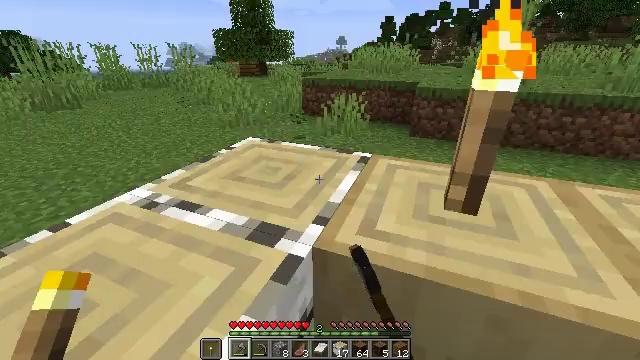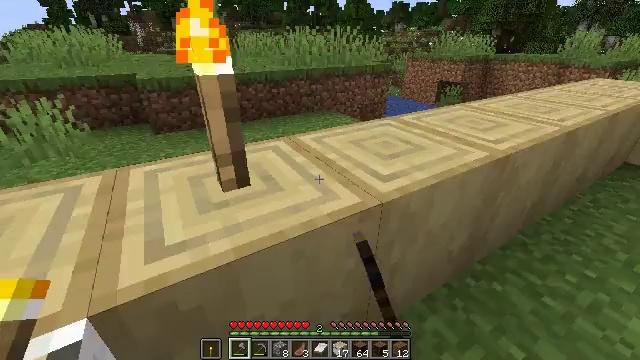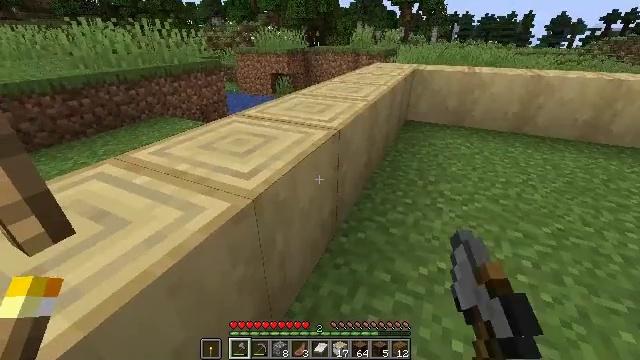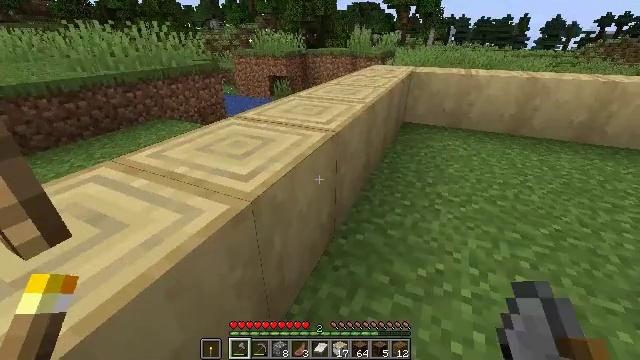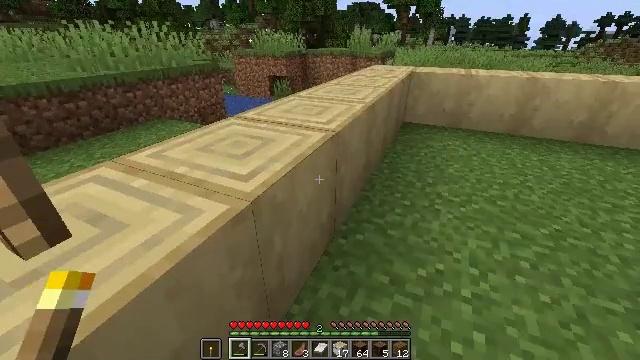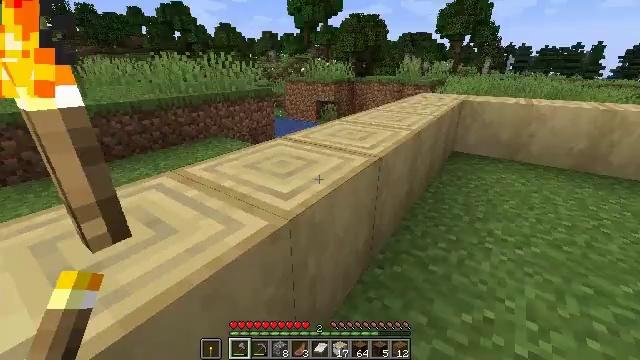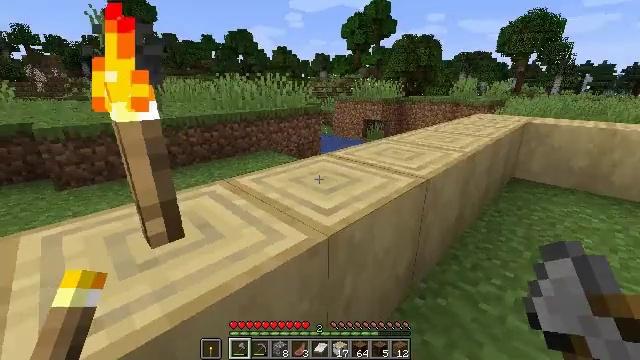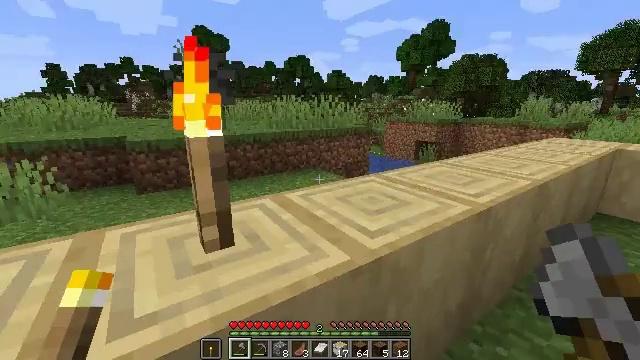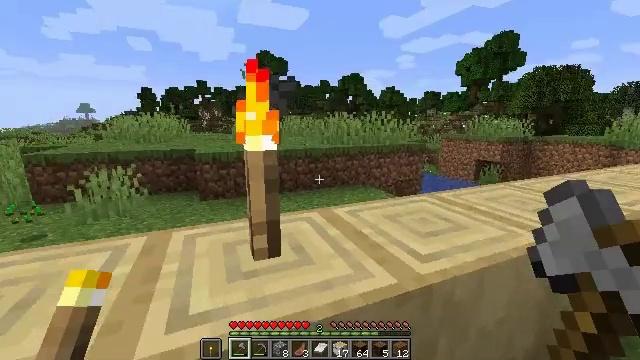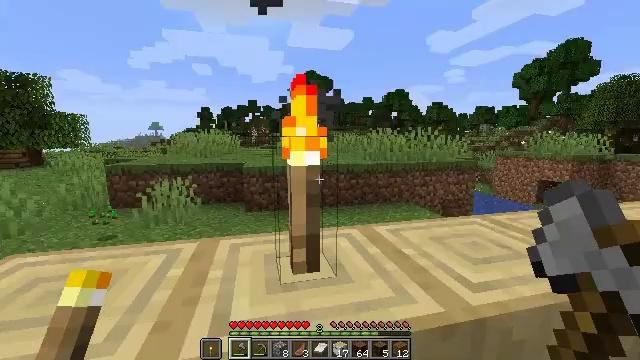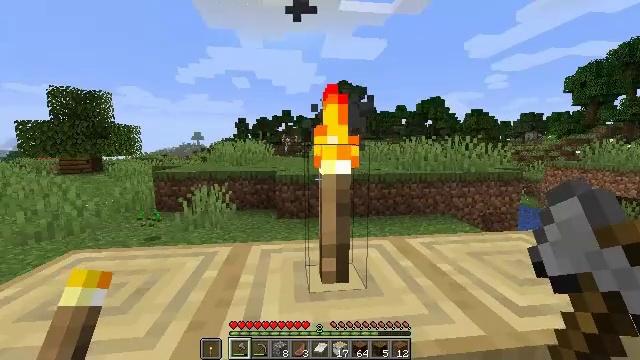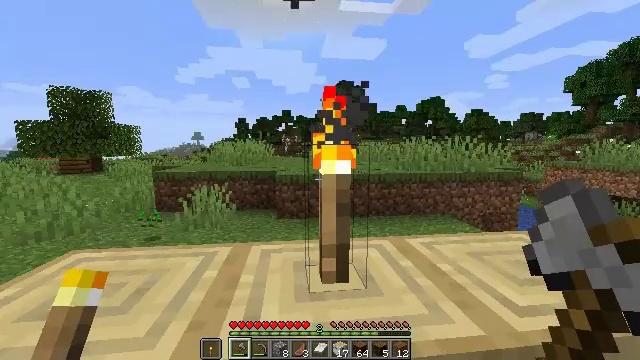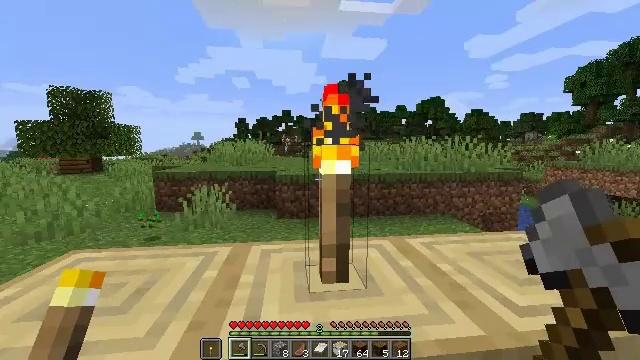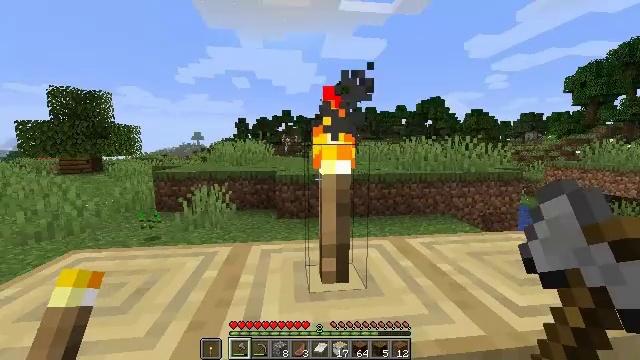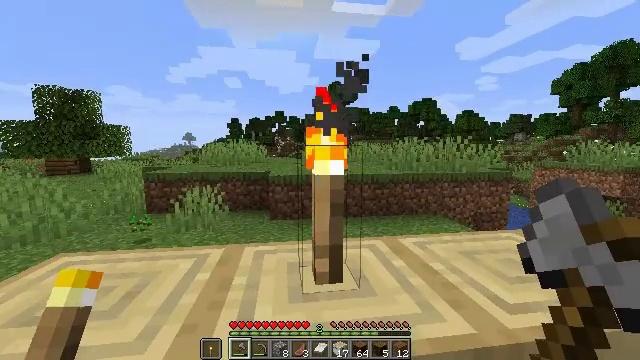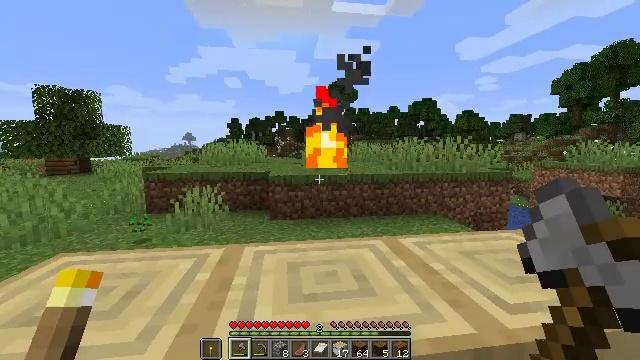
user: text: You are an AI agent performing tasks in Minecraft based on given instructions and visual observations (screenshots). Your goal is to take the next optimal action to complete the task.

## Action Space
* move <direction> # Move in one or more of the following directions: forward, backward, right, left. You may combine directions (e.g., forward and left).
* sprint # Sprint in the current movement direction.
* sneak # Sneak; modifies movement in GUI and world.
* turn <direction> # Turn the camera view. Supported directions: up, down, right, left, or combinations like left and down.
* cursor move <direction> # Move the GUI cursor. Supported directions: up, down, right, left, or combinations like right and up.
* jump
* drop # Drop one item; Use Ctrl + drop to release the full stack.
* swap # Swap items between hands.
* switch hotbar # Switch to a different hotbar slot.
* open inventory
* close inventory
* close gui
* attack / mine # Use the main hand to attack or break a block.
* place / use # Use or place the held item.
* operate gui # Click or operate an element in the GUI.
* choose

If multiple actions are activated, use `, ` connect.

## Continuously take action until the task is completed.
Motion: motion action
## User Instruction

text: Remove the torch from its spot.
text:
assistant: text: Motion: turn right and down
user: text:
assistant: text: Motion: turn right
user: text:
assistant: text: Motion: no_op
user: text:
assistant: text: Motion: no_op
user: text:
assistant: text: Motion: turn left and up
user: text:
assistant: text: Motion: turn left and up
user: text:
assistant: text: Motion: turn left and up
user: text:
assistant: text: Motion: turn left and up
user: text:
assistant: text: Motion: turn left and up
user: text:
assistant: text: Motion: turn left and up
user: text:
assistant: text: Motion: no_op
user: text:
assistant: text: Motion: no_op
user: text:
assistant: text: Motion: no_op
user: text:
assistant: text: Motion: turn right
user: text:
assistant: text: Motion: attack / mine
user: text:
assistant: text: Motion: attack / mine
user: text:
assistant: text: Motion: no_op
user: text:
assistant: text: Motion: no_op
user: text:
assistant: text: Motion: move forward, turn left and down
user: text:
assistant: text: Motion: no_op